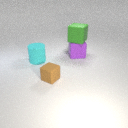
large green rubber cube above large purple rubber cube